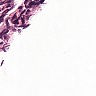
Metastatic tissue present: no